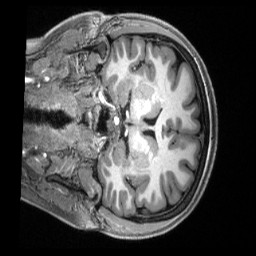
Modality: T1w
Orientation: coronal
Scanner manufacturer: siemens
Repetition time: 2.5 s
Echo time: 0.00231 s